Question: I'm currently working on a project using WPF and C# and XAML, and I came up with this issue:
I have created a new column (previously there were only 2), and added a TabControl, TabItem and a Stack Panel, to make it similar to the other column. But, when I resize it, it overlaps the other column, even though the min width is set to 0 (or 1).
'''
<TabControl Name="tabSideBarHelp" Grid.Column="1" Grid.Row="0" Grid.RowSpan="4" Margin="8,4,4,4" Padding="4" MinWidth="100">
<TabItem Header="Help">
<StackPanel>
<WebBrowser Grid.Row="3" Height="93" HorizontalAlignment="Left" Name="webBrowser1" VerticalAlignment="Top" MinWidth="1" Grid.Column="1"/>
</StackPanel>
</TabItem>
'''

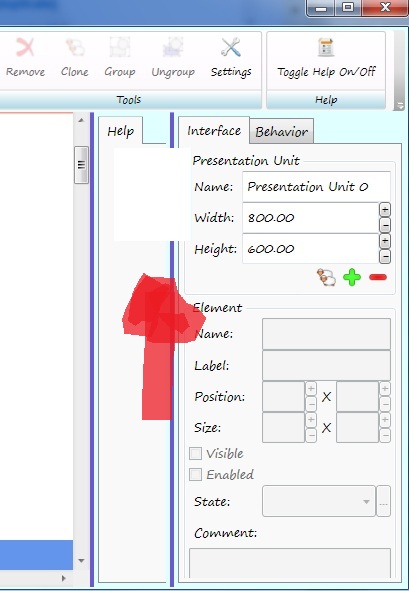
Answer: It's to do with how the 'WebBrowser' works, and it affects 'WindowsFormsHost' controls as well. Basically, the 'WebBrowser' doesn't participate in WPF's usual rendering flow, so it doesn't get composited into a WPF window in the way that WPF controls are. Instead, it gets drawn after everything else in whatever region it occupies, thus overlapping any WPF controls which should be appearing on top of the 'WebBrowser' control.
Unfortunately this means you have to be really careful not to let anything overlap a 'WebBrowser' control, because you'll get this kind of rendering problem.